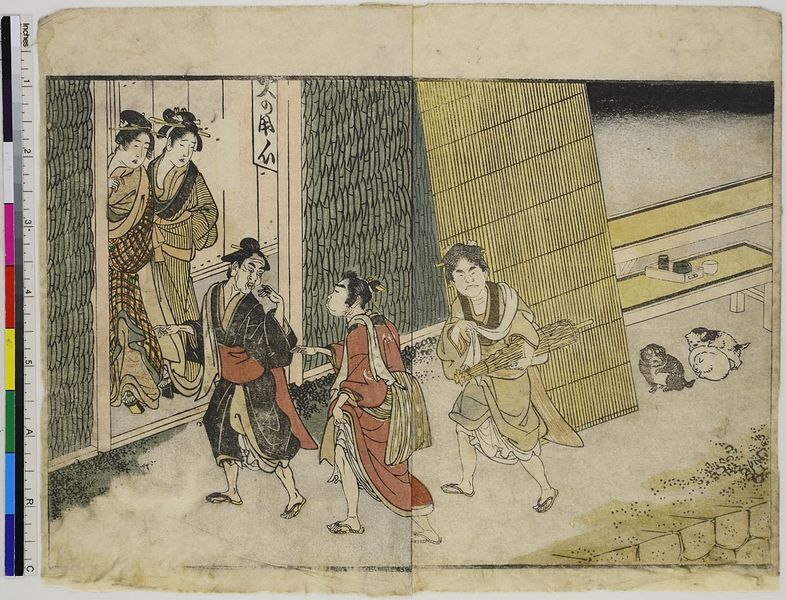
Titel: Blatt aus: Holzschnittbuch über zeitgenössische Kleidung
Künstler: Utagawa Toyokuni I
Standort: Hamburg
Institution: Museum für Kunst und Gewerbe Hamburg
Schlagwörter: frauen, menschen, männer, schwarz, tisch, rot, tiere, mode, kleidung, tablett, holzschnitt, bank, katze, asien, druckgraphik, druckgrafik, zeit, katzen, farbholzschnitt, edo, reproduktionen, druckerzeugnisse, ukiyo